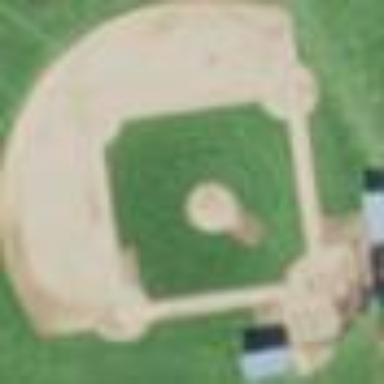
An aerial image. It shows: Baseball pitch for leisure land.